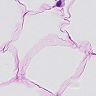
Metastatic tissue present: no